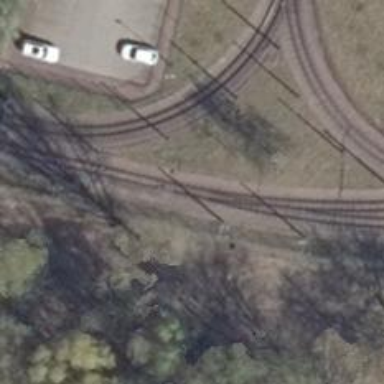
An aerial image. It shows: Railway switch with the turnout side on the left.